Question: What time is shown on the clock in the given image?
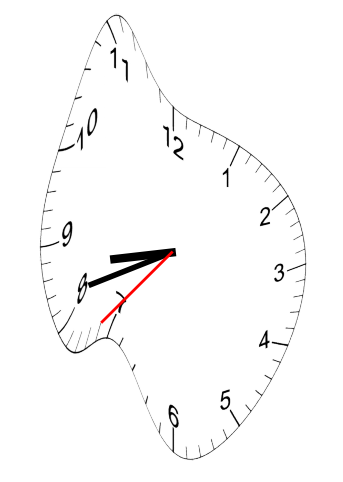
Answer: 08:41:37